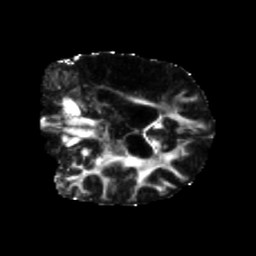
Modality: FA
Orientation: coronal
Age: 51
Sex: male
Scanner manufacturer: siemens
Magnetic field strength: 3 T
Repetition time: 5.25 s
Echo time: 0.08 s